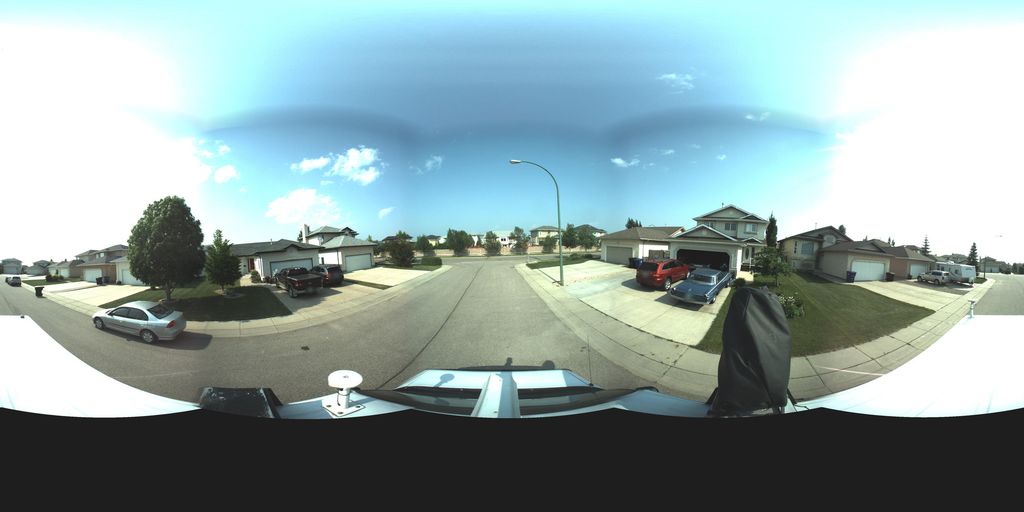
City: saskatoon